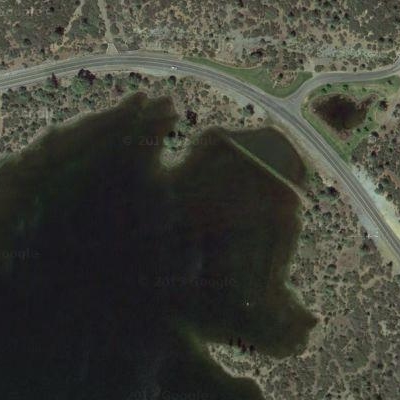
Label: RiverLake